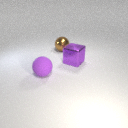
large purple rubber sphere to the left of large purple metal cube